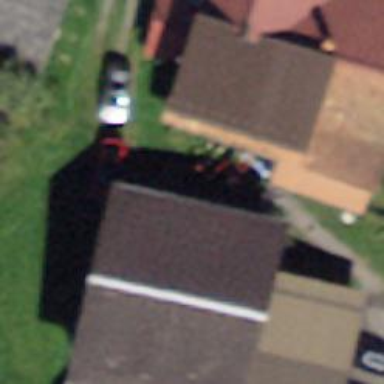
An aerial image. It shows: Barn.